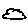
Label: cloud